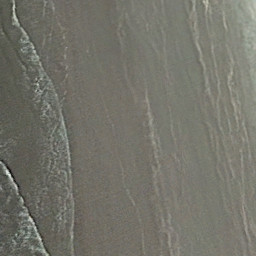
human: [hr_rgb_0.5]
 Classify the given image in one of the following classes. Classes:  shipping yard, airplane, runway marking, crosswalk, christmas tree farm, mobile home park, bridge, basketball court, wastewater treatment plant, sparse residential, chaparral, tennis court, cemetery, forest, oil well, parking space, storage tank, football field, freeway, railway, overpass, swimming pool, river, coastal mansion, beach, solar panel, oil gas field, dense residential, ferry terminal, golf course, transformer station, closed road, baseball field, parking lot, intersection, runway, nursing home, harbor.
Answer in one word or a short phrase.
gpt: beach